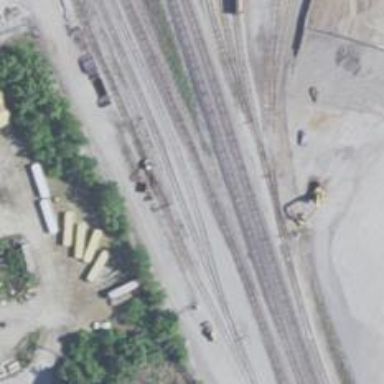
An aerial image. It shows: Railway siding for service.